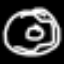
Label: donut